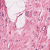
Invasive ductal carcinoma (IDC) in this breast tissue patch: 0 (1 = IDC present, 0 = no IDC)